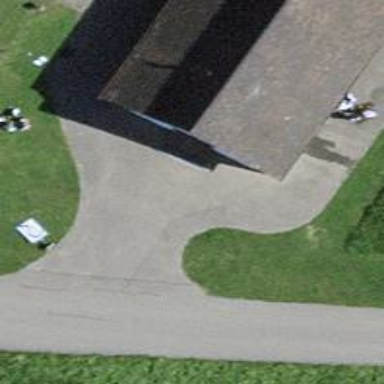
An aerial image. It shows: Toilets are available here.